数学小组就正多边形的拼接与重叠展开研究.

图-1

图-2

（1）如图-1，用$n$个全等的正六边形进行拼接，使相邻两个正六边形有一条公共边，围成一圈后中间形成一个正多边形，则$n=$\underline{\quad\quad}.

（2）如图-2，平面上将边长相等的正三角形、正方形、正五边形、正六边形的一边完全重叠在一起，则$\angle 1+\angle 3-\angle 2=$\underline{\quad\quad}.
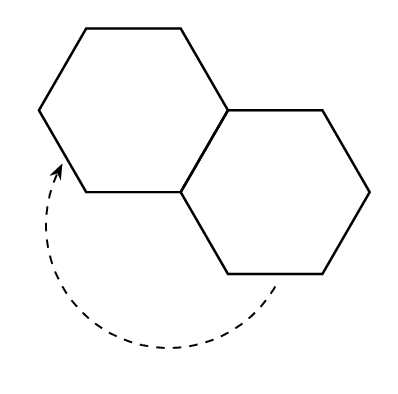
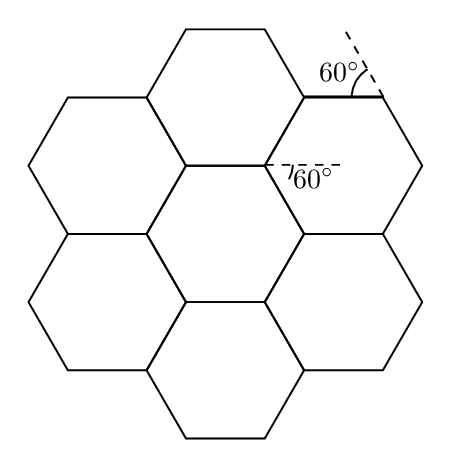
【解答】
\noindent \textbf{【答案】} $6 \quad 24^\circ$

\noindent \textbf{【分析】}

\noindent \textbf{【详解】}
解：（1）因为正六边形的每个外角为 $\dfrac{360^\circ}{6}=60^\circ$，每个内角为 $180^\circ-60^\circ=120^\circ$，
因此当若干个正六边形围成一圈时，中间正多边形的一个内角为 $360^\circ-2\times120^\circ=120^\circ$，
因此中间的正多边形的边数为 $\dfrac{360^\circ}{180^\circ-120^\circ}=6$，
因此 $n=6$；

故答案为：6；

\noindent \textit{fig1}

（2）正三角形的内角为 $60^\circ$，
正方形的内角为 $90^\circ$，
正五边形的内角为 $180^\circ-\dfrac{360^\circ}{5}=108^\circ$，
正六边形的内角为 $180^\circ-\dfrac{360^\circ}{6}=120^\circ$，

$\therefore \angle 1=120^\circ-108^\circ=12^\circ$，$\angle 2=108^\circ-90^\circ=18^\circ$，$\angle 3=90^\circ-60^\circ=30^\circ$，
$\therefore \angle 1+\angle 3-\angle 2=12^\circ+30^\circ-18^\circ=24^\circ$．

故答案为：$24^\circ$
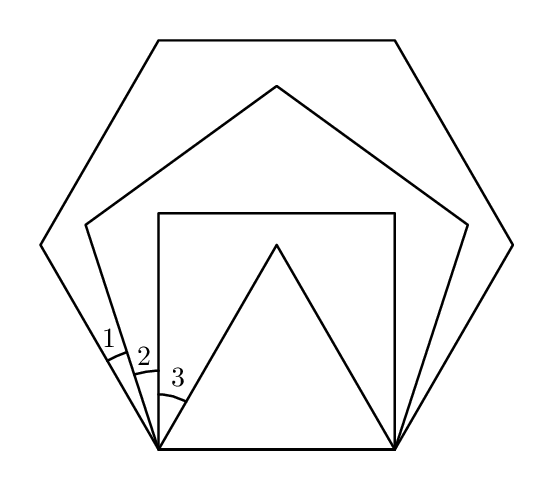